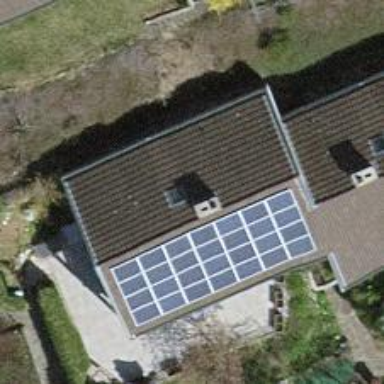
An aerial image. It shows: Solar power generator utilizing photovoltaic technology with solar photovoltaic panels.